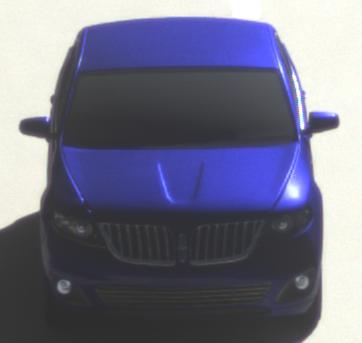
Make: Lincoln
Model: MKS
Detailed model: -
Model produced from: 2008
Model produced until: 2011
Doors: 4
Color: blue
Road condition: dry road
Daytime: morning or afternoon
Contrast: high contrast